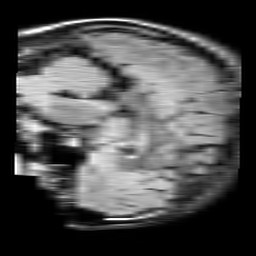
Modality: FLAIR
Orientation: sagittal
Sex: male
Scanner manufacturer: philips
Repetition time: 11 s
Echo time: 0.125 s